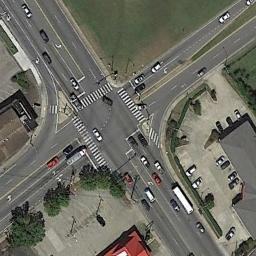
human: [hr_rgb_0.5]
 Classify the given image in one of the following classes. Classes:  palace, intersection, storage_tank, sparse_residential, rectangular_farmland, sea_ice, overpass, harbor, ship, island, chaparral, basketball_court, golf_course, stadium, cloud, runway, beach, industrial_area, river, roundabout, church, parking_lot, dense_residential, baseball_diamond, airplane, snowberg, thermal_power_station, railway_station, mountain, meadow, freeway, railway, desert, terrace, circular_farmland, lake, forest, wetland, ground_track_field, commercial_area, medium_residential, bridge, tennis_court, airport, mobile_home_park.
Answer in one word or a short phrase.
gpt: intersection